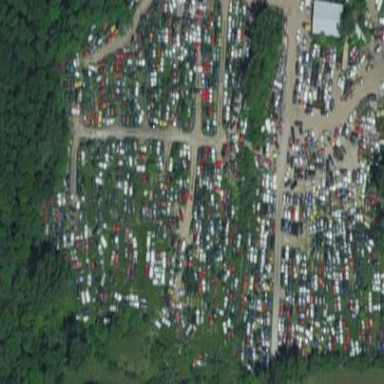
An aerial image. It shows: Scrap yard situated in industrial area.